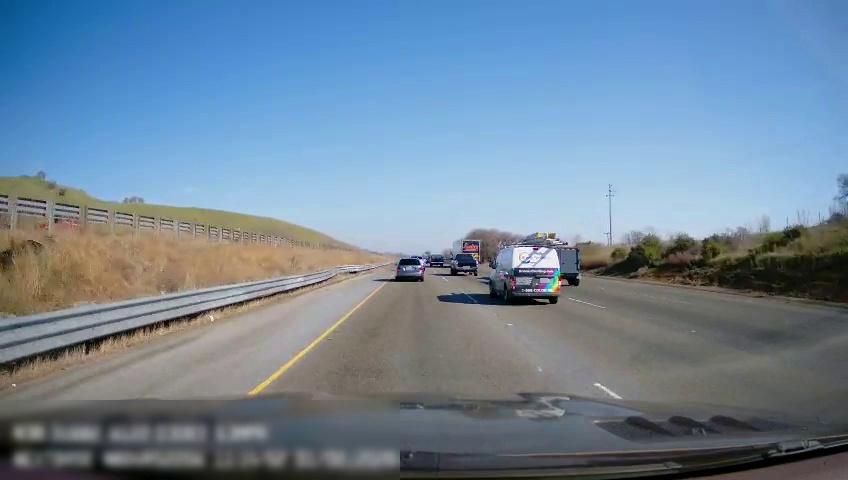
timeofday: Day
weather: Sunny
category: Drivable Space
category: Vehicles | Truck
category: Vehicles | Truck
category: Vehicles | SUV
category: Vehicles | Truck
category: Vehicles | Other LV
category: Vehicles | Van
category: Vehicles | SUV
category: Lanes | Current Lane
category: Lanes | Current Lane
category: Lanes | Alternate Lane